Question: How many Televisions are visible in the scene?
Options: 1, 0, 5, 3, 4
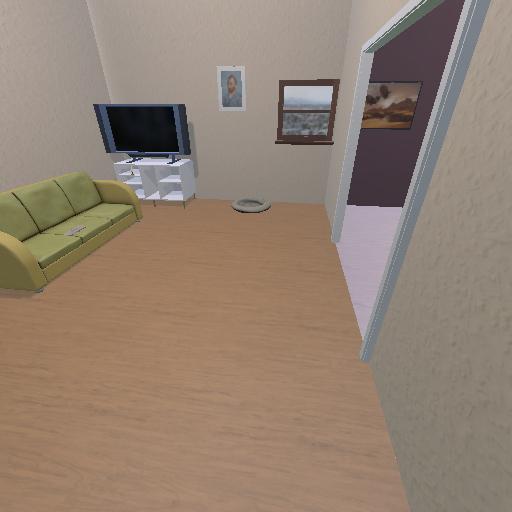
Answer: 1